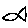
Label: fish